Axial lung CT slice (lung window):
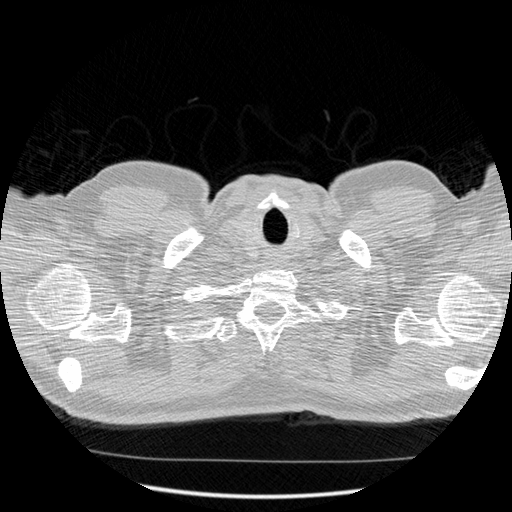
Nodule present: no